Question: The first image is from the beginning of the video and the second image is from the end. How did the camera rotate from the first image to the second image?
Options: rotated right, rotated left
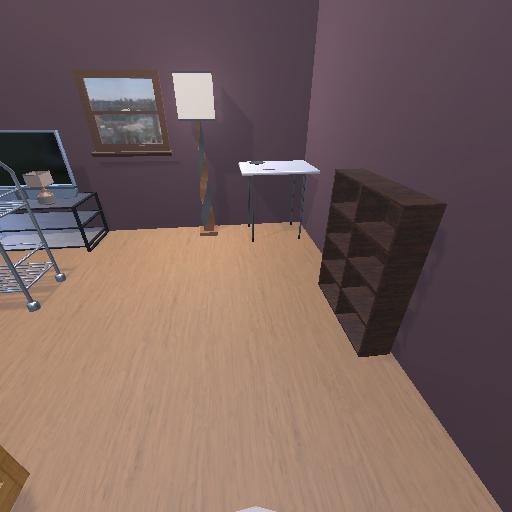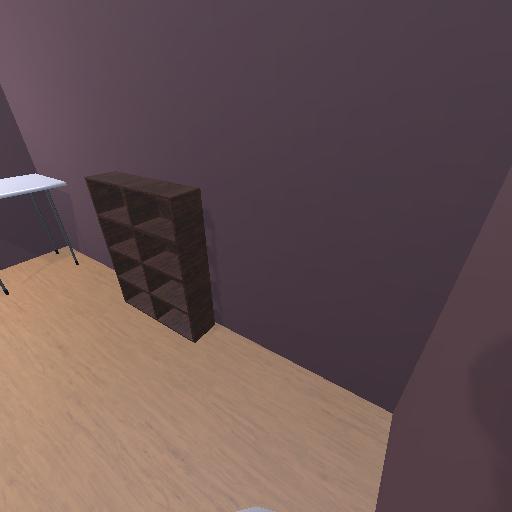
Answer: rotated right